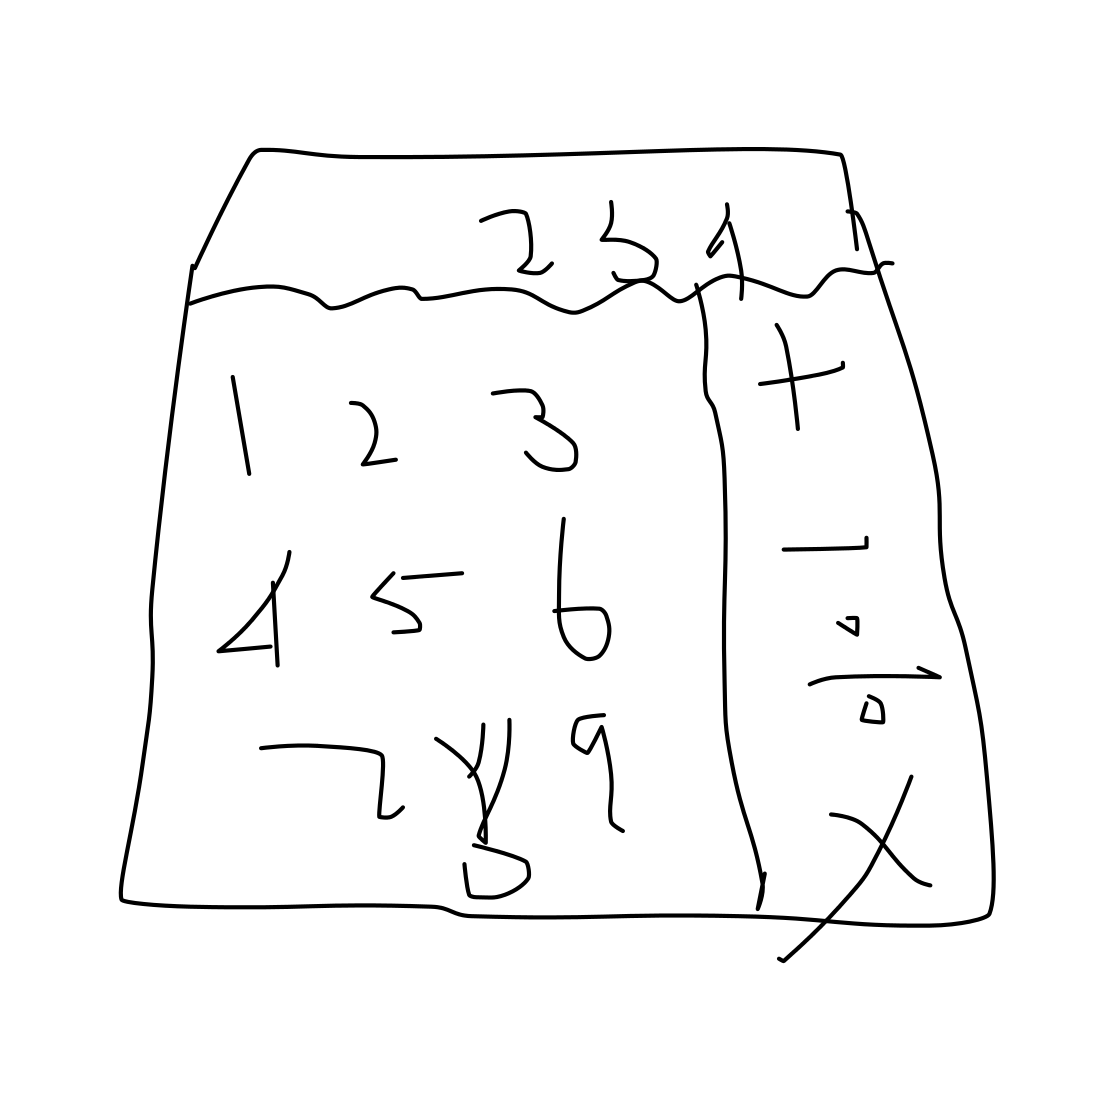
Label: calculator